Question: For some reason I'm unable to set the image size when using an '' tag inside an 'video' element. It is always defaulting back to .
The reason I'm using this 'img' is as a fallback for ancient browsers where the video tag just will not work.
Here's my code :
'''
<video id="welcome" height="1080" width="1920" preload="auto" loop autoplay>
<source type="video/mp4" src="@Url.Content("~/_video/myVideo.mp4")" />
<img src="@Url.Content("~/_video/posterframe.jpg")" height="1080" width="1920"/>
</video>
'''
This produces the following result (when debugging in chrome). Note the

Does anyone have any suggests as to a fix? Thanks v much
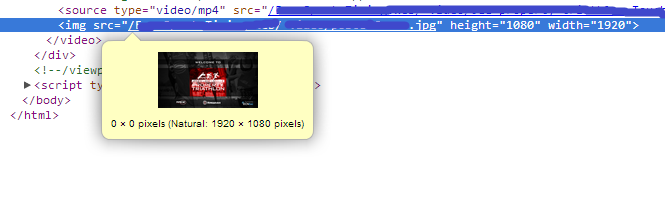
Answer: I believe this is the browser's way of hiding the '' since the '<video>' element supported in Chrome. If you open this in IE8 for example, the '' content is displayed correctly.
The conditions you have used to test the fallback are incorrect. Removing the video source will simply result in the browser not finding the content (i.e. a 404). In this case, the correct fallback is to use the 'poster=""' attribute on the <URL> element, which is not in your markup.
> The address of an image file for the UA to show while no video data is available
For example:
'''
<video poster="@Url.Content("~/_video/posterframe.jpg")" id="welcome" height="150" width="150" preload="auto" loop autoplay>
<source type="video/mp4" src="@Url.Content("~/_video/myVideo.mp4")" />
<img src="@Url.Content("~/_video/posterframe.jpg")" height="1080" width="1920"/>
</video>
'''
(working for me in Chrome 26)
'''
<!DOCTYPE html>
<html>
<head>
<meta http-equiv="content-type" content="text/html; charset=UTF-8">
<title>HTML5 video demo</title>
</head>
<body>
<video id="welcome" height="150" width="100" preload="auto" loop autoplay poster="http://lorempixel.com/150/100/abstract/1/">
<source type="video/mp4" src="http://www.808.dk/pics/video/gizmo.mp4" />
<img src="http://lorempixel.com/150/100/abstract/1/" height="150" width="100" alt="" title="Your browser does not support the <video> tag"/>
</video>
</body>
</html>
'''